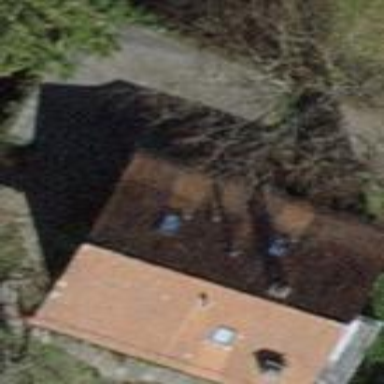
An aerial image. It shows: Building with tiled roof.